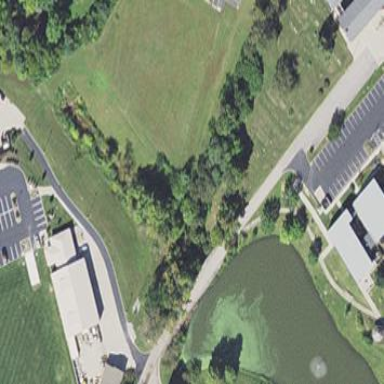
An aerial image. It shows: Cemetery.